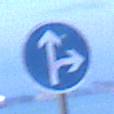
Verkehrszeichen: VorgeschriebeneFahrtrichtungGeradeausOderRechts
Umgebung: Outdoor, Urban
Tageszeit: Dawn
Wetter: PartlyCloudy
Licht: Natural
Jahreszeit: NotSpecified
Kontrast: LowContrast